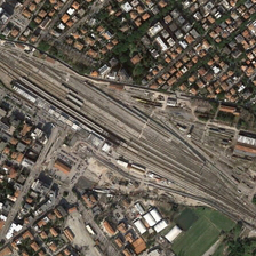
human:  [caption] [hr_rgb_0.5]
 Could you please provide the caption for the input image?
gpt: Many railways in different directions are located in the railway station.

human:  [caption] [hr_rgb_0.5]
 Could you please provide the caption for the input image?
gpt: Many railways in different directions are in the railway station.

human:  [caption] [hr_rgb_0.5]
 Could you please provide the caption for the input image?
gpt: Many railways in different directions are at the railway station.

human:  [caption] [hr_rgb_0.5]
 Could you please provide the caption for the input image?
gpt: a large number of trees were planted around the residential area .

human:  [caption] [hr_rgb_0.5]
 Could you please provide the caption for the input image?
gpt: There are many railways in different directions in the railway station.